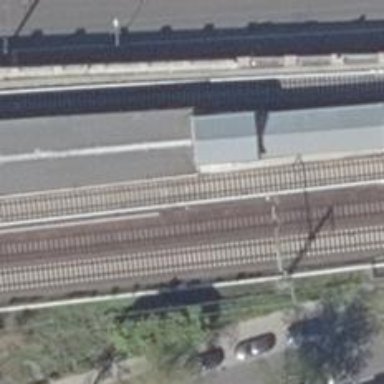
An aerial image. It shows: Railway signal.